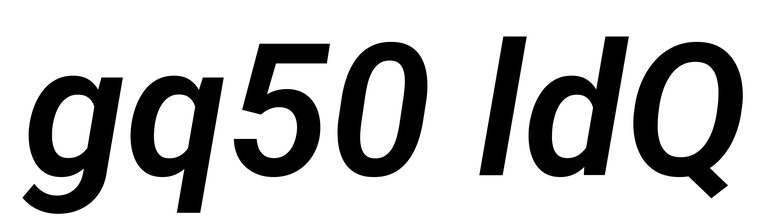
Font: Roboto-Italic_SemiBold_Italic